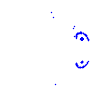
Particle: kaon